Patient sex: F
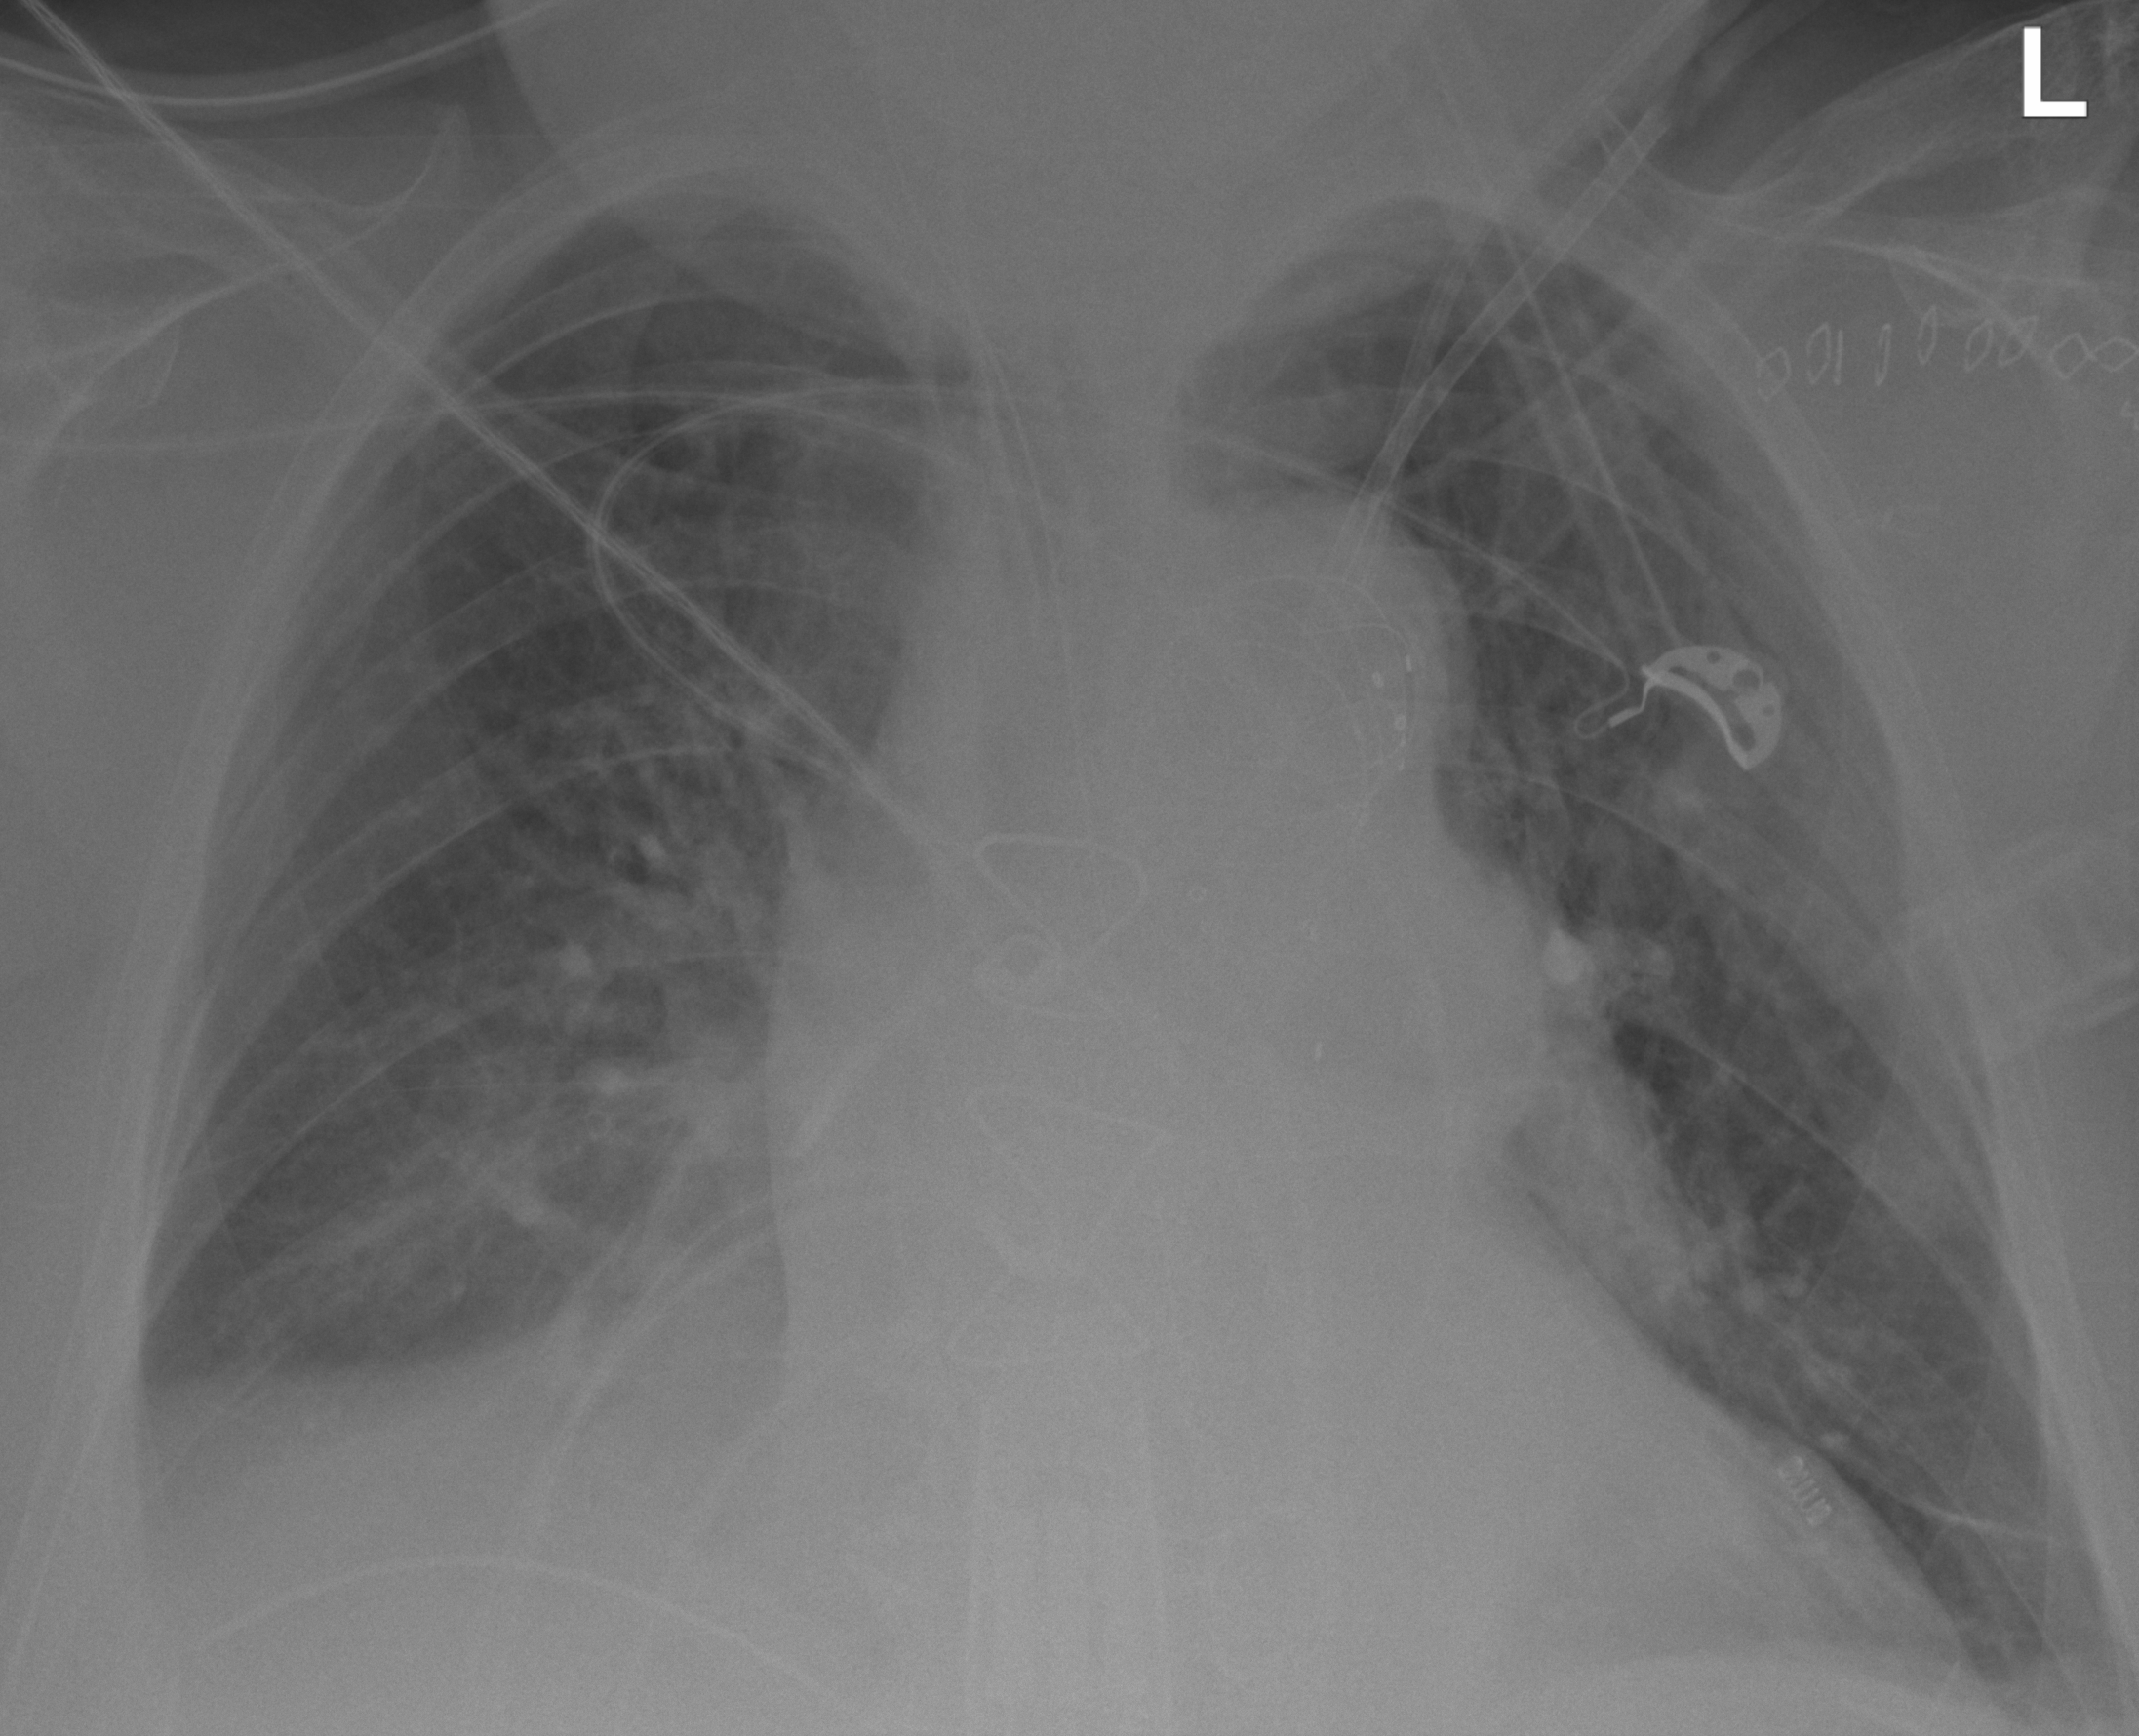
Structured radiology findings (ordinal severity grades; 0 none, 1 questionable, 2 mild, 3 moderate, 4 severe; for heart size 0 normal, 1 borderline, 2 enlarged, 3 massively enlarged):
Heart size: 2
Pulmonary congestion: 2
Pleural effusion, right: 2
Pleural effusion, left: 2
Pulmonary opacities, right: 2
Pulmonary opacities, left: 0
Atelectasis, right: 2
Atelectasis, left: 2